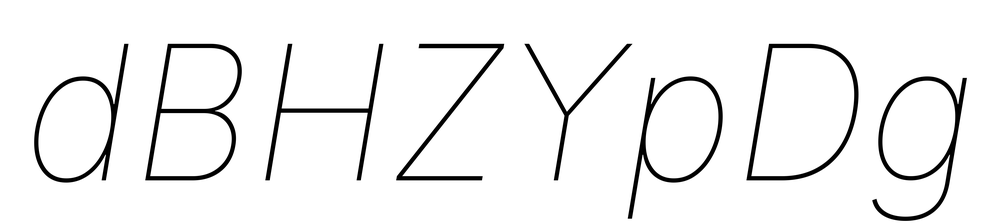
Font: Inter-Italic_Thin_Italic